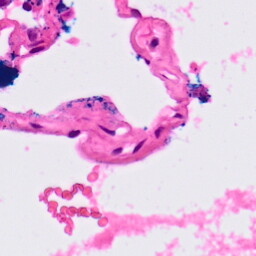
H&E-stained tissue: Lung